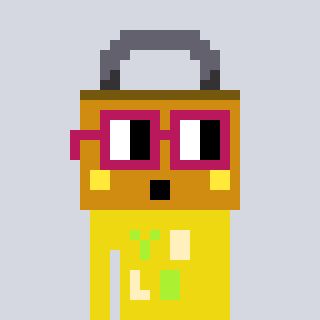
a pixel art character with square dark red glasses, a lock-shaped head and a yellow-colored body on a cool background